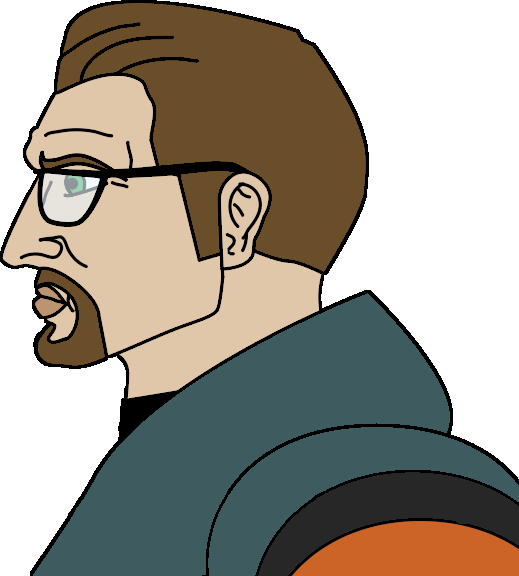
Label: 4_Yes_Chad